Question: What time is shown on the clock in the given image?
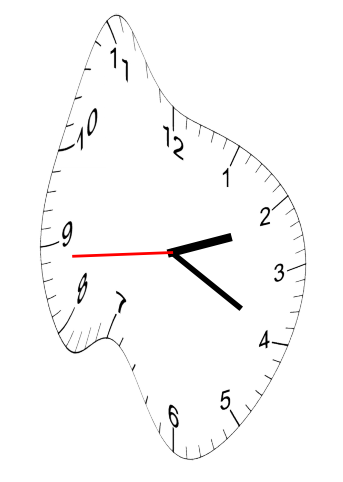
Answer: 02:19:44